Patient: sex M, age 38
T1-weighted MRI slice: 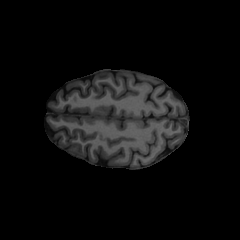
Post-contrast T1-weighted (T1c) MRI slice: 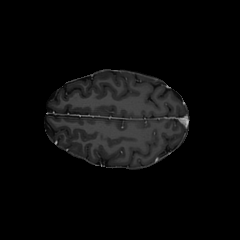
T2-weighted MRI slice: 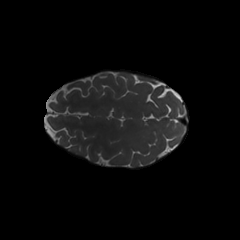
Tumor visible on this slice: no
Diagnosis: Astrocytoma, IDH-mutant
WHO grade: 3